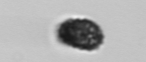
Label: Pseudochattonella_farcimen